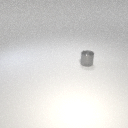
small gray metal cylinder